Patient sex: M
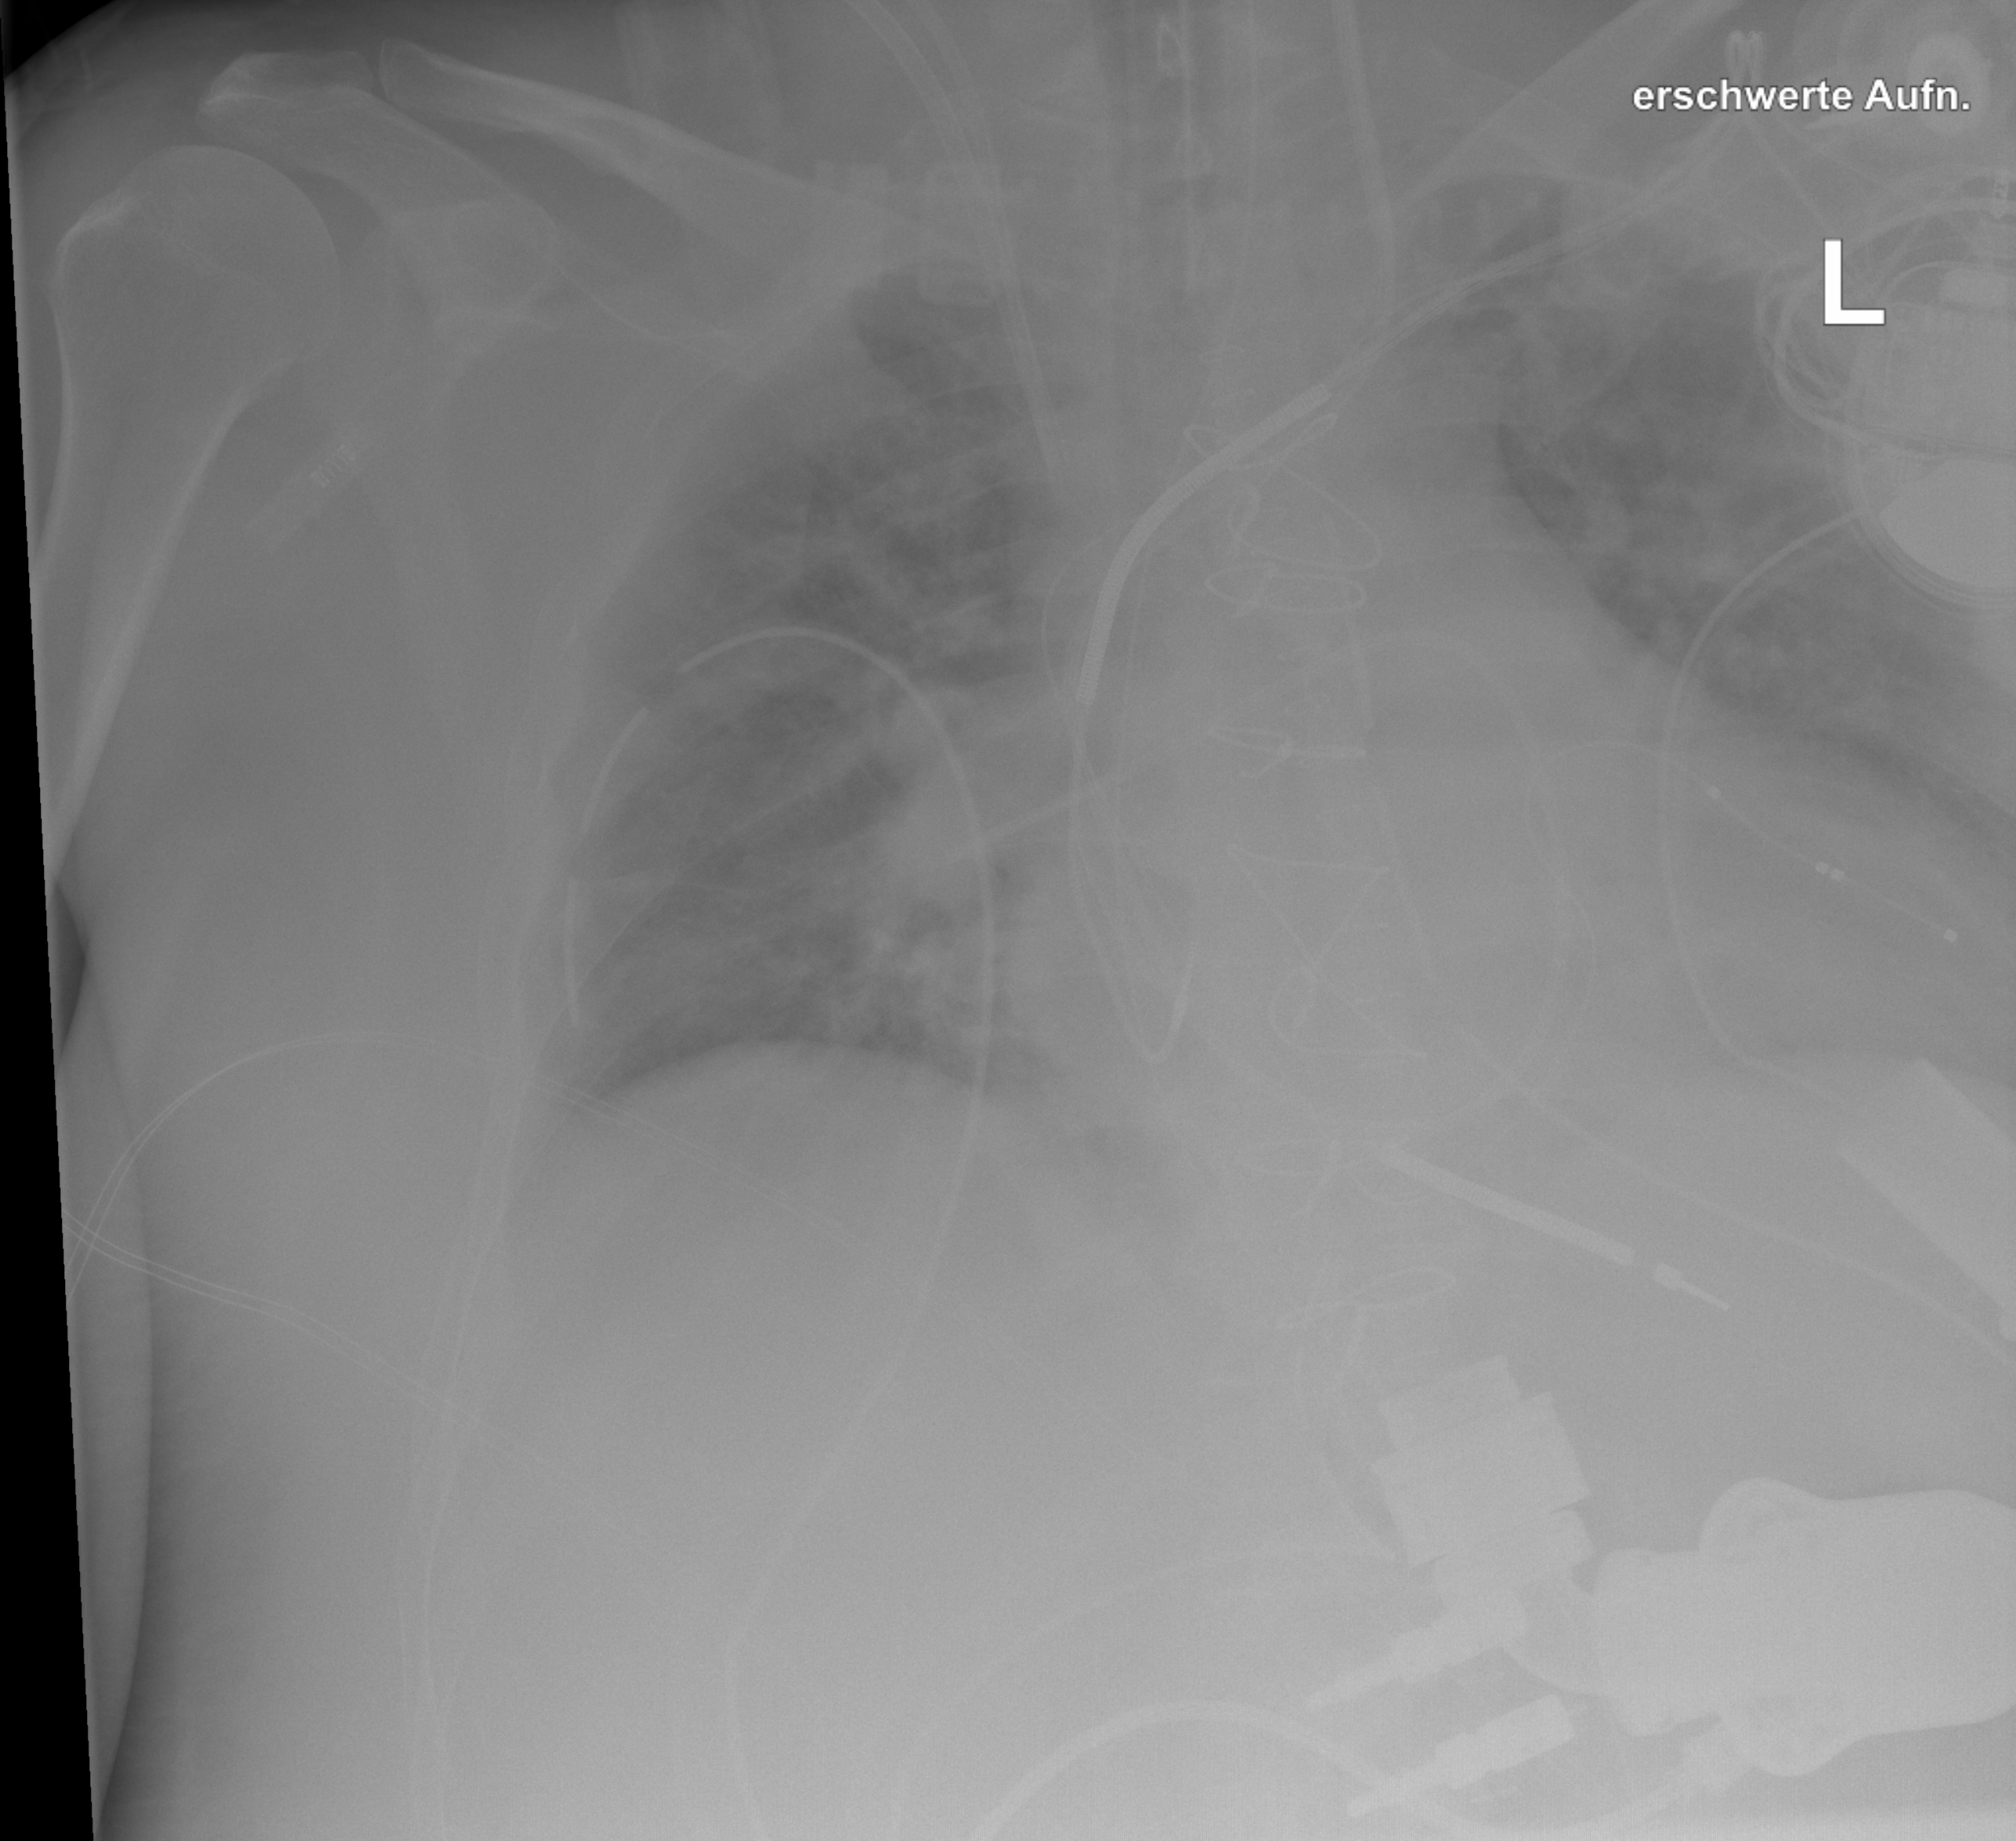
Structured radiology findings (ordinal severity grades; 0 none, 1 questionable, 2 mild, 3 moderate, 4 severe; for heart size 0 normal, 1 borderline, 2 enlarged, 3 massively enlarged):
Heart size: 2
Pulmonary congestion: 2
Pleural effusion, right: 0
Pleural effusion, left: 0
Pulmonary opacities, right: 3
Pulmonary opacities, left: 2
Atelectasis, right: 3
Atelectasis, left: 2